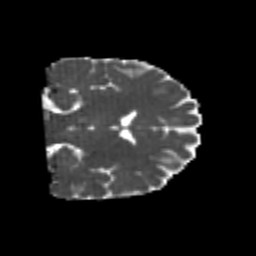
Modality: MD
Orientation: coronal
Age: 26
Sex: female
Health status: healthy
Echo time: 0.074 s